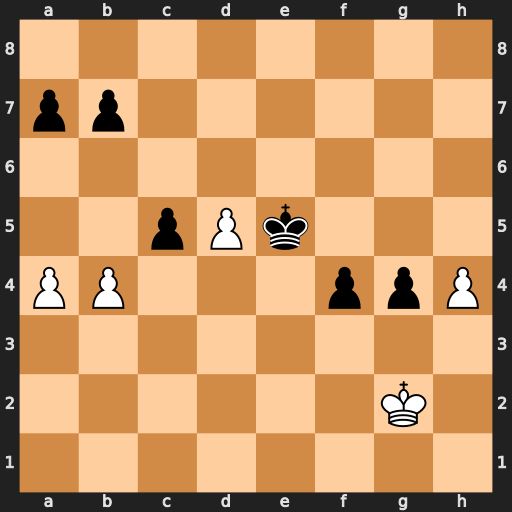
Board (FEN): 8/pp6/8/2pPk3/PP3ppP/8/6K1/8
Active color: w
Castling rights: -
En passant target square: -
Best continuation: h5 f3+ Kf1